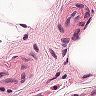
Metastatic tissue present: no